Question: Hi iam trying to remove these white spaces (green circles in image) , but i dont the best way to do it.
Even i can do margin-left -ve value and width more than 100% but is there any way to solve this issue in proper way .
Here is my html code
'''
<!DOCTYPE html>
<html lang="en">
<head>
<meta charset="utf-8" />
<title>Hachi</title>
<link rel="stylesheet" href="css/style_rec.css" type="text/css" />
</head>
<body>
<style>
#container{
font-family: "proxima-nova", Helvetica, Arial, sans-serif;
font-weight: normal;
color:#414141;
-webkit-font-smoothing: antialiased;
height: auto;
width: 100%;
}
#header{
width: 100%;
height:100px;
background-color: red;
}
#left_panel{
width: 50%;
float: left;
/* height: 400px;
*/ background-color: green;
}
#right_panel{
width: 50%;
float: left;
/* height: 400px;
*/ background-color: blue;
}
#bottom_logos{
width: 100%;
height:100px;
background-color: yellow;
}
</style>
<div id="container">
<div id="header"></div>
<div id="left_panel">
kjjjhjfhklhhhkh
dfdsfdsfsdfdsf
</div>
<div id="right_panel">
ewrewrewrewrewr
ewrwerewrwerewr
</div>
<div id="bottom_logos"></div>
</div>
</body>
</html>
'''
screenshot

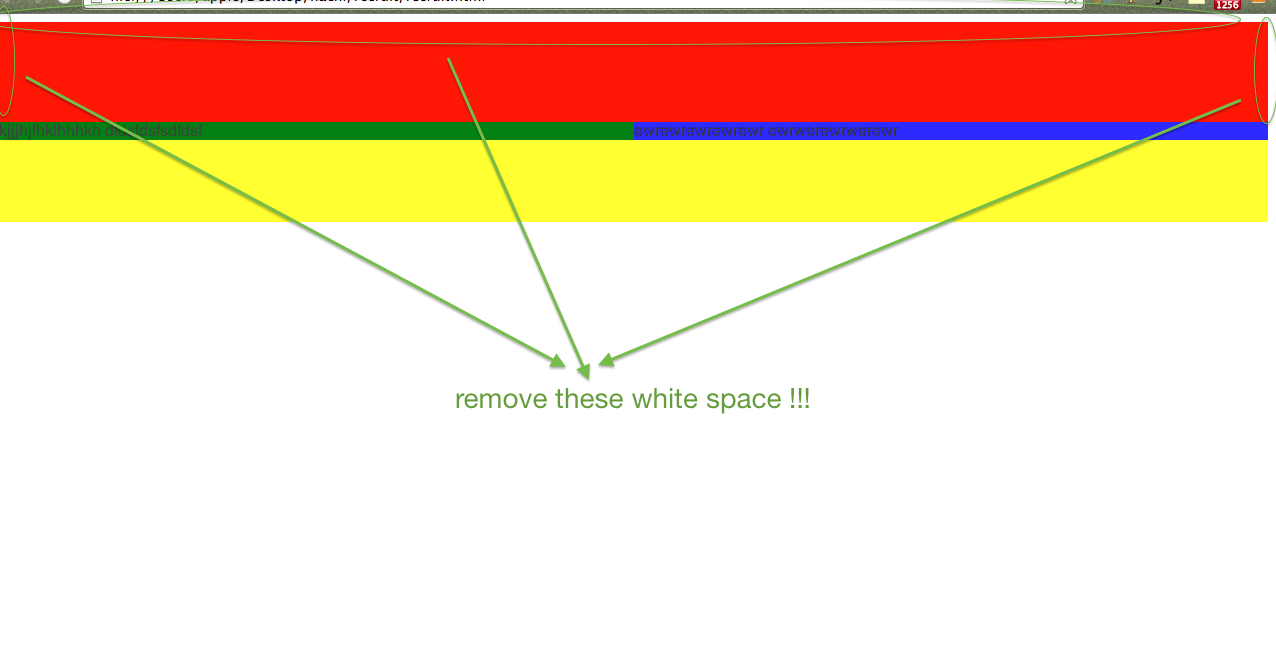
Answer: Those margins are part of the way the browser renders the content by default.
You can remove them by using 'body, html { margin: 0px; }'.
I also recommend you use a <URL>.